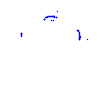
Particle: kaon